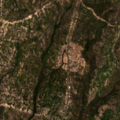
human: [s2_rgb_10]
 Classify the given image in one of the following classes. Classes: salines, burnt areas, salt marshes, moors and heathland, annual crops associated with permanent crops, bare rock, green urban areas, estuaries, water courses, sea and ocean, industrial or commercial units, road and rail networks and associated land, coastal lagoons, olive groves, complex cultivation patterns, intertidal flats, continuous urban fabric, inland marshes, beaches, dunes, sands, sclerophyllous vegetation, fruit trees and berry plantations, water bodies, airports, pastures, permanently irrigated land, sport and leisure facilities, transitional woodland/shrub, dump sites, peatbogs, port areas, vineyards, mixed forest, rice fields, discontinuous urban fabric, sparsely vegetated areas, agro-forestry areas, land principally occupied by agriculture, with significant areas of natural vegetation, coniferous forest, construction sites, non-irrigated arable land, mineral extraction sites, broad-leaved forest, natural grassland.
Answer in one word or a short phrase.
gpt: broad-leaved forest